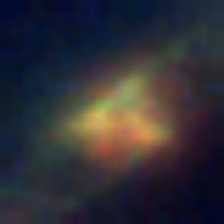
Taxon: Diatom_aggregate
Group: Diatoms